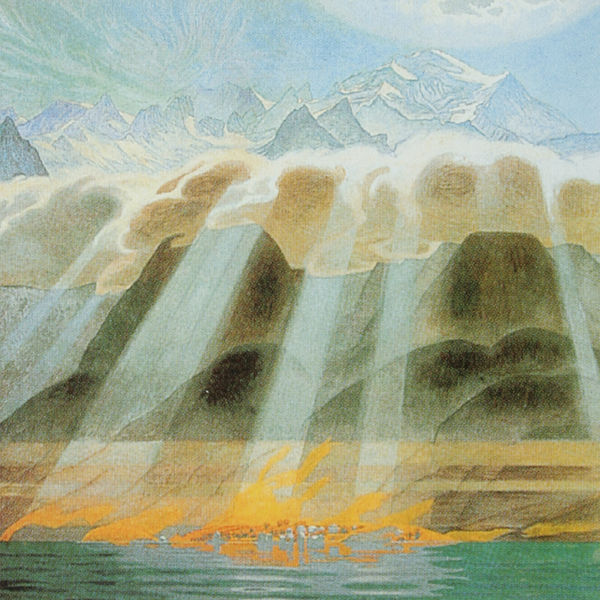
Titel: Berge unter der Sonne
Künstler: Jens Ferdinand Willumsen
Standort: Stockholm
Institution: Thielska Galleriet
Schlagwörter: blau, felsen, himmel, meer, wasser, weiß, wolken, gelb, grün, komposition, landschaft, ocker, sand, see, ufer, braun, orange, schwarz, türkis, eis, schnee, malerei, spitzen, hellblau, welle, wellen, berge, bergspitzen, fels, fläche, flächen, gebirge, gletscher, sonnenlicht, nebel, fliessen, fallen, oben, panorama, unten, flammen, strahlen, alpen, strahl, plakat, quer, reihung, senkrecht, spritzen, durchsichtig, sonnenschein, schwarzgrün, aufprall, lichtbrechung, wasserfälle, himalaya, berspitzen, feelerim, fehler im system, fehlerimsytem, gelorange, hochspritzen, lichtblitze, syst, systemfehla